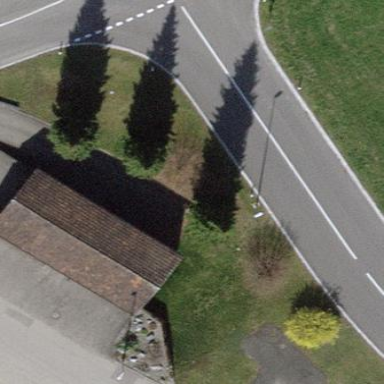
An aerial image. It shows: Garage building.